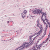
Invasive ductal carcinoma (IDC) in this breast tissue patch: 0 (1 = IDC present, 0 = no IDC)